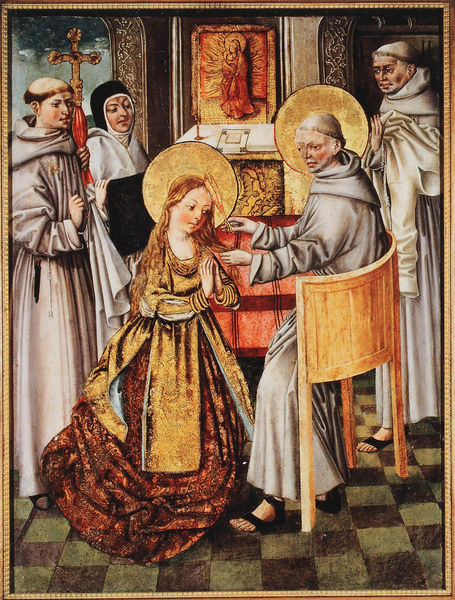
Titel: Eintritt der hl. Klara ins Kloster/ Schwaben
Institution: Berlin, historisches Museum/ Inv.-Nr. 1986/12
Schlagwörter: feder, gemälde, mann, mädchen, sitzen, fenster, frau, kleid, stuhl, malerei, bibel, johannes, hände, kirche, gold, gotik, engel, deutschland, perspektive, gefaltet, weib, weiber, kreuz, religion, jungfrau, fliesen, knien, nonne, beten, gebet, novizin, salbung, altar, prister, sandale, heiligenschein, christlich, betende, segnen, segnung, kruzifix, mönch, geistliche, mönche, kutten, heilige, heilig, maria, sakral, christentum, maid, stifterin, heiligenscheine, nonnen, frührenaissance, blattgold, heiligsprechung, frühmittelalter, betende frau, cistus